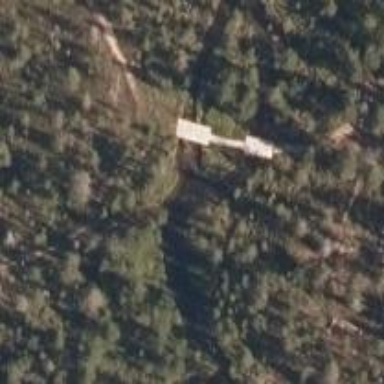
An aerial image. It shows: Intermediate level nordic path bridge for classic and skating styles.